Question: I know my question will take a lot of downvote but someone help me i want to add animation to my 'imageview' for example when i click button appears from the bottom and moves up . like this picture

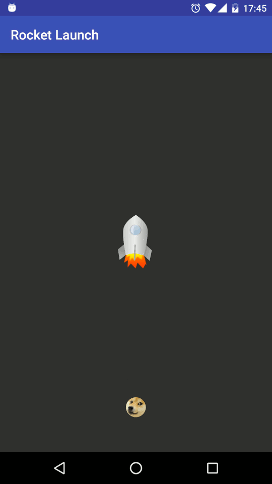
Answer: Create 'move.xml' that defines the 'animation'.
'''
<?xml version="1.0" encoding="utf-8"?>
<set
xmlns:android="http://schemas.android.com/apk/res/android"
android:interpolator="@android:anim/linear_interpolator"
android:fillAfter="true">
<translate
android:fromYDelta="100%p"
android:toYDelta="0%p"
android:duration="1000" />
</set>
'''
Create 'activity_animation.xml' for showing 'Button' and 'ImageView'.
'''
<?xml version="1.0" encoding="utf-8"?>
<RelativeLayout xmlns:android="http://schemas.android.com/apk/res/android"
xmlns:tools="http://schemas.android.com/tools"
android:id="@+id/activity_animation"
android:layout_width="match_parent"
android:layout_height="match_parent"
android:padding="16dp">
<ImageView
android:id="@+id/icon"
android:layout_width="wrap_content"
android:layout_height="wrap_content"
android:src="@mipmap/ic_launcher"
android:layout_centerHorizontal="true"
android:visibility="gone"/>
<Button
android:id="@+id/btnStart"
android:layout_width="wrap_content"
android:layout_height="wrap_content"
android:text="Start"
android:layout_alignParentBottom="true"
android:layout_centerHorizontal="true"/>
</RelativeLayout>
'''
Your 'AnimationActivity' should be like this:
'''
import android.support.v7.app.AppCompatActivity;
import android.os.Bundle;
import android.view.View;
import android.view.animation.Animation;
import android.view.animation.AnimationUtils;
import android.widget.Button;
import android.widget.ImageView;
import android.widget.Toast;
public class AnimationActivity extends AppCompatActivity implements Animation.AnimationListener {
ImageView imageIcon;
Button btnStart;
// Animation
Animation animMoveToTop;
@Override
protected void onCreate(Bundle savedInstanceState) {
super.onCreate(savedInstanceState);
setContentView(R.layout.activity_animation);
imageIcon = (ImageView) findViewById(R.id.icon);
btnStart = (Button) findViewById(R.id.btnStart);
// load the animation
animMoveToTop = AnimationUtils.loadAnimation(getApplicationContext(), R.anim.move);
// set animation listener
animMoveToTop.setAnimationListener(this);
// button click event
btnStart.setOnClickListener(new View.OnClickListener() {
@Override
public void onClick(View v) {
imageIcon.setVisibility(View.VISIBLE);
// start the animation
imageIcon.startAnimation(animMoveToTop);
}
});
}
@Override
public void onAnimationEnd(Animation animation) {
// Take any action after completing the animation
// check for move animation
if (animation == animMoveToTop) {
Toast.makeText(getApplicationContext(), "Animation Stopped", Toast.LENGTH_SHORT).show();
}
}
@Override
public void onAnimationRepeat(Animation animation) {
// TODO Auto-generated method stub
}
@Override
public void onAnimationStart(Animation animation) {
// TODO Auto-generated method stub
}
}
'''
<URL>
Hope this will help~